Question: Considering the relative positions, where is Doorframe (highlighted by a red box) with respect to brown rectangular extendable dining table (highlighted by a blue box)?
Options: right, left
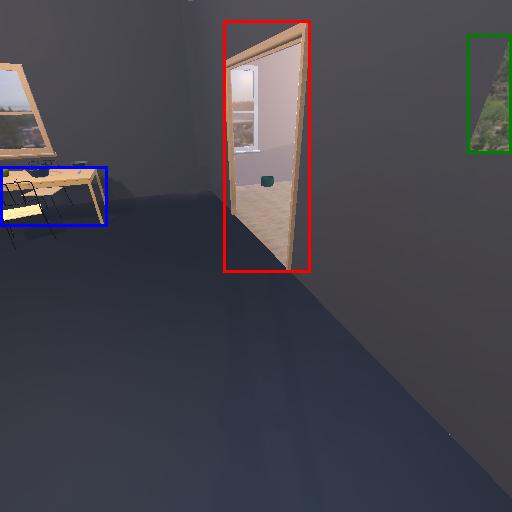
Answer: right